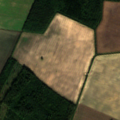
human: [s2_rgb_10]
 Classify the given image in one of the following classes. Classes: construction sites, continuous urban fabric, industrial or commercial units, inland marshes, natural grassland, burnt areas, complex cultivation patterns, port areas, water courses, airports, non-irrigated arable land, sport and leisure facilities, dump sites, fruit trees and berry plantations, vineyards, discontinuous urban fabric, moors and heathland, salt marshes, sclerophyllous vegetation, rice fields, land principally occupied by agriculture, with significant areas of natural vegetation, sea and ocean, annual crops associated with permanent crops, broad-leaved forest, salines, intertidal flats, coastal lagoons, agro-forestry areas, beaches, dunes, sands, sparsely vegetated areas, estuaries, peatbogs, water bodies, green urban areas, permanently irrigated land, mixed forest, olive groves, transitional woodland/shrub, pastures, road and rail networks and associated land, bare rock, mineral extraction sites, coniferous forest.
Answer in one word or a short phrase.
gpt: non-irrigated arable land, broad-leaved forest, coniferous forest